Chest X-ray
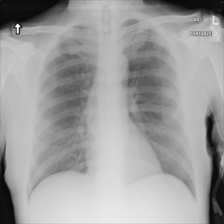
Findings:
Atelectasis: negative
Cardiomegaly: negative
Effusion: negative
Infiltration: negative
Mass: negative
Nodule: negative
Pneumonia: negative
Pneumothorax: negative
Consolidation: negative
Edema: negative
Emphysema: negative
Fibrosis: negative
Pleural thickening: negative
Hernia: negative